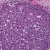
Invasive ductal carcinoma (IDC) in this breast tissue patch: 0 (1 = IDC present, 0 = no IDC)